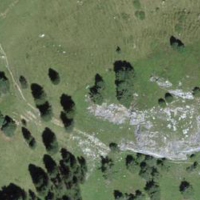
EUNIS habitat code: 26
Species observed at this site:
Leontopodium nivale